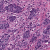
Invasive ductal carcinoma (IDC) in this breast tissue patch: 1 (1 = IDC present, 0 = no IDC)